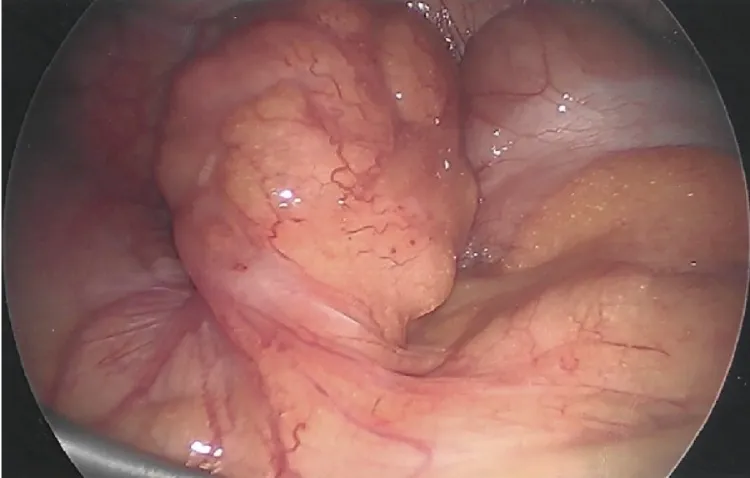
270-degree twisting of the mid-appendix and mesoappendix from medial to anterior position.
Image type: endoscopy (gi_endoscopy)